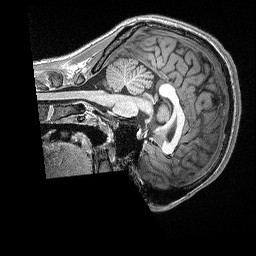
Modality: T1w
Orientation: sagittal
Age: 18
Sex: male
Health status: healthy
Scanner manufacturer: siemens
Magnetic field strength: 3 T
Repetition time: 2.3 s
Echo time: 0.00298 s